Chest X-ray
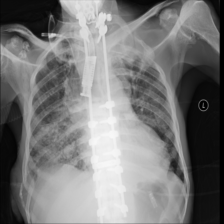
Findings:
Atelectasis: negative
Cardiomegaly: negative
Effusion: negative
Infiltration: positive
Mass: negative
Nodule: negative
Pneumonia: negative
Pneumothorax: negative
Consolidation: positive
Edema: negative
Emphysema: negative
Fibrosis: negative
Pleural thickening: positive
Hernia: negative